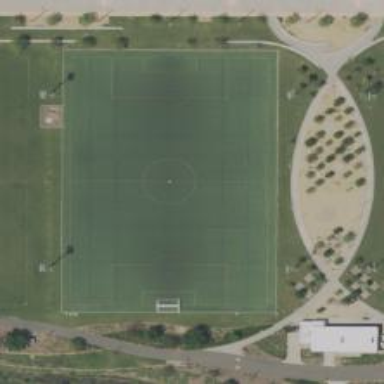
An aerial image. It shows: Soccer pitch with artificial turf designed for leisure and sports activities.